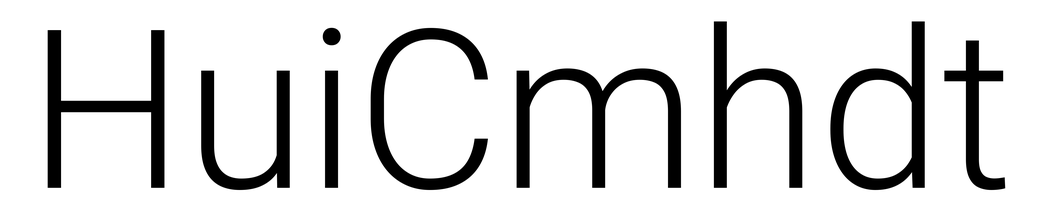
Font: Roboto_Light